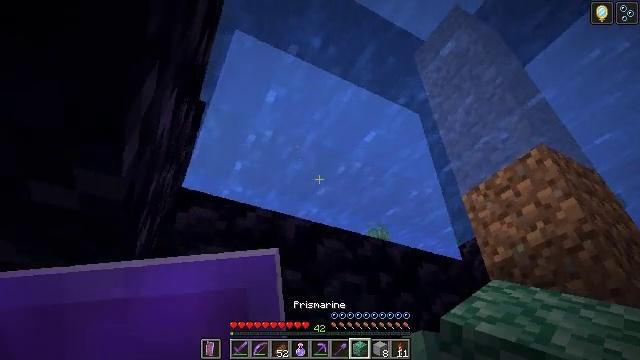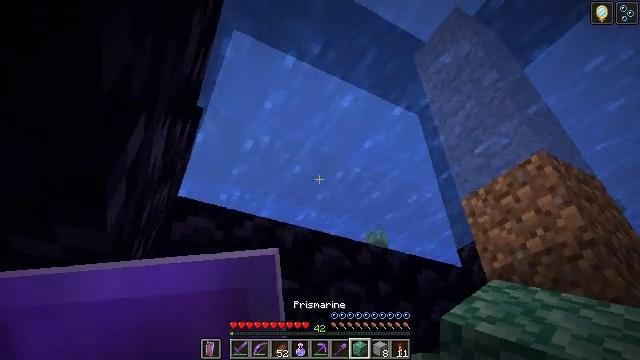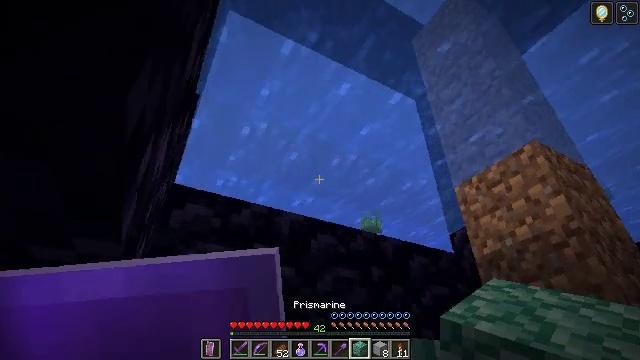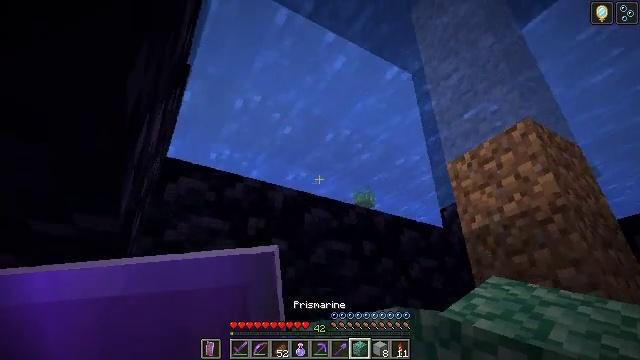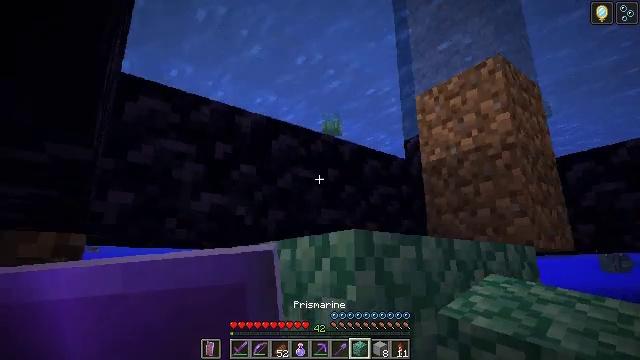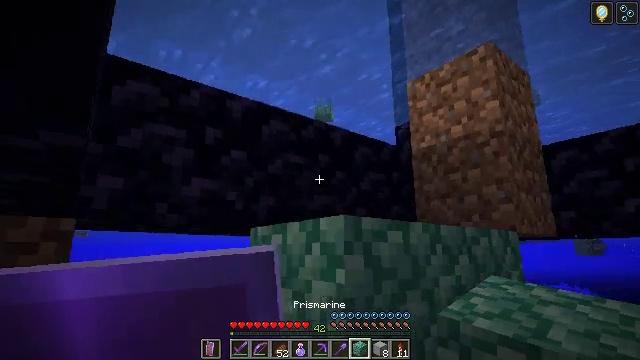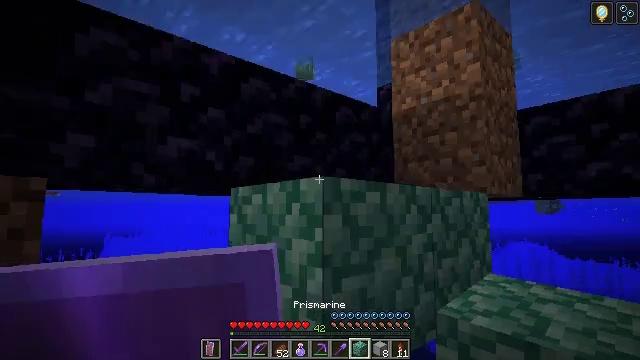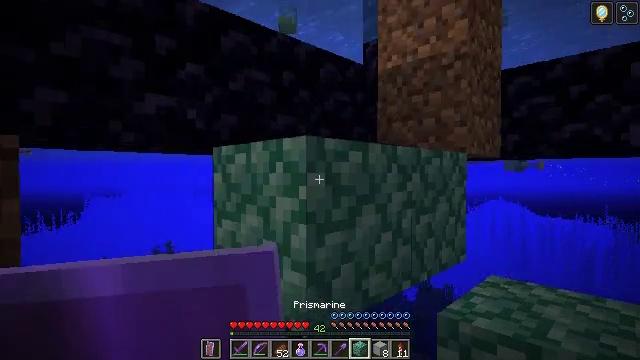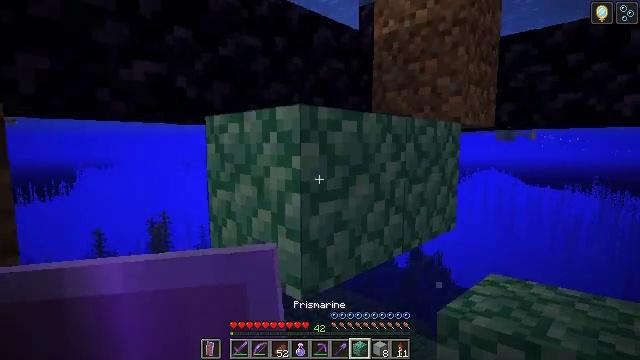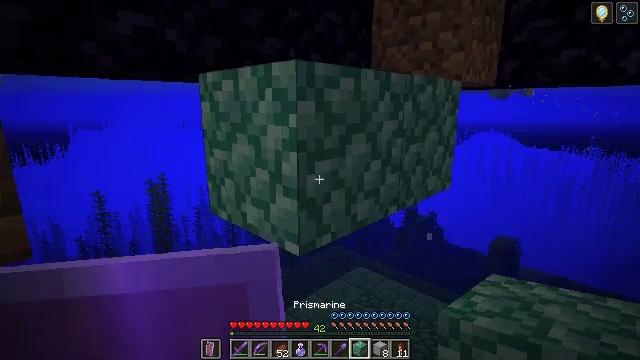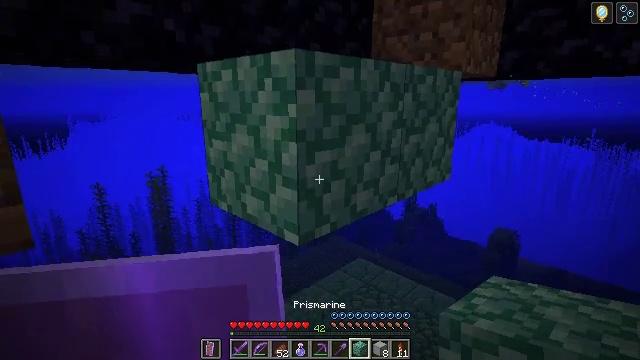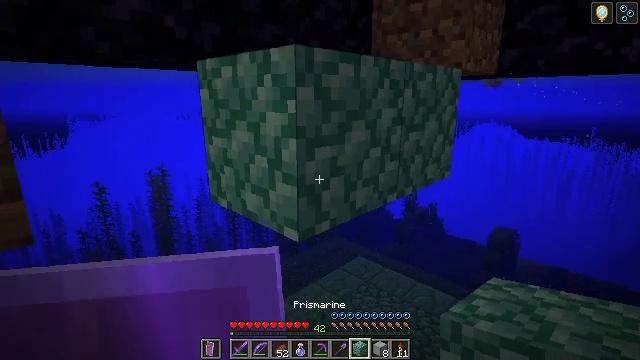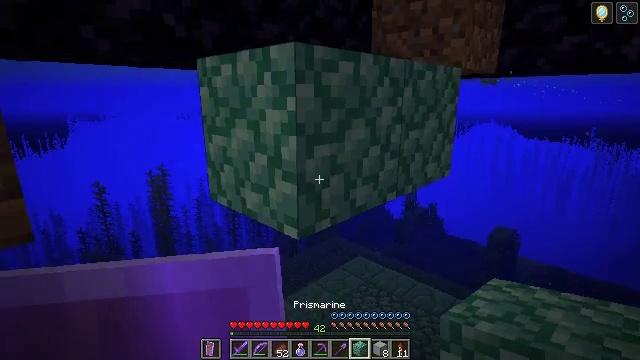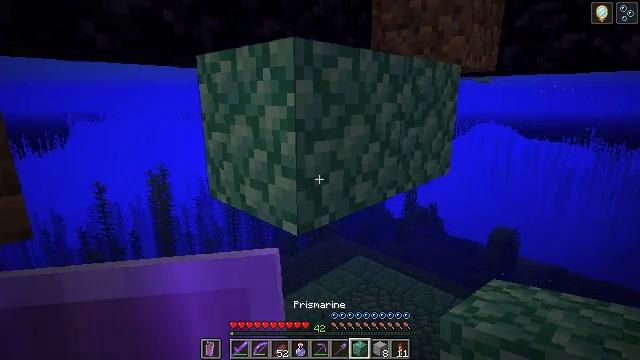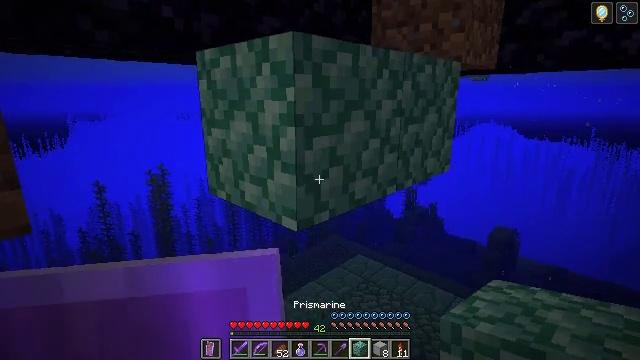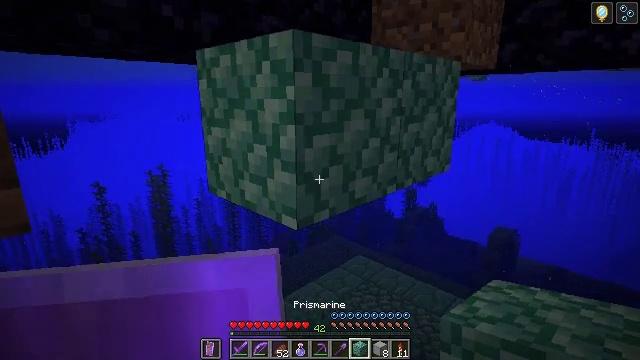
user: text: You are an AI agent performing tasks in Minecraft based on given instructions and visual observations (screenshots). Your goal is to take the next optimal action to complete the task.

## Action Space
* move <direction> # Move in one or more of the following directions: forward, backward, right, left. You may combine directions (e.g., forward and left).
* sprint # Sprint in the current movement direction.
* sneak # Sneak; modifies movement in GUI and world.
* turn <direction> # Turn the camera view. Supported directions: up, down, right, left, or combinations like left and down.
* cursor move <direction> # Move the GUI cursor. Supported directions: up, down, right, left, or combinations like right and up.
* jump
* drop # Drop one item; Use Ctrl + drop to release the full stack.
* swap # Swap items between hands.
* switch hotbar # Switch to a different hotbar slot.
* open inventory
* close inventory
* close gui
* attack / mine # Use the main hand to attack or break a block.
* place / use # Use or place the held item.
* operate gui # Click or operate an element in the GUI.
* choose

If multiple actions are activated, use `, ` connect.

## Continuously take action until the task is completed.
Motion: motion action
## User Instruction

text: Mine the prismarine in an ocean monument.
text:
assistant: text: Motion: move back, jump
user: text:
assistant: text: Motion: move back, turn down, jump
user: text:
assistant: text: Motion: turn right and down, jump
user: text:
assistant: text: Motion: turn right and down, jump
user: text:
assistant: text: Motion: turn right and down, jump
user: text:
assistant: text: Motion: turn right and down, jump
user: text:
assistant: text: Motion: turn right and down
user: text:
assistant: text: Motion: turn right and down
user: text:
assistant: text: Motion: turn down
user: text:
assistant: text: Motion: turn down
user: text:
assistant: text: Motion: no_op
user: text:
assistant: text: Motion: no_op
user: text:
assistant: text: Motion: no_op
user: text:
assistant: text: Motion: no_op
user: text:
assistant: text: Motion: no_op
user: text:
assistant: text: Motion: no_op
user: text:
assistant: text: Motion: no_op
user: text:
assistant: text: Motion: no_op
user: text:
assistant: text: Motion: no_op
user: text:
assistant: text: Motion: no_op
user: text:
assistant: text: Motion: turn up
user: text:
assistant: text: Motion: turn left and up, jump
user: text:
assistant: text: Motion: jump
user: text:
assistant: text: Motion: jump
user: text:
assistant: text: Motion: jump
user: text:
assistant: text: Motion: jump
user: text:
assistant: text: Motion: jump
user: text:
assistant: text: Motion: no_op
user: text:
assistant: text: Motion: no_op
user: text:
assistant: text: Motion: no_op